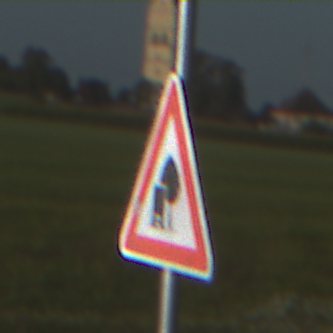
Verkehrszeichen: UnzureichendesLichtraumprofil
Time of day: MorningAfternoon
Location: Outdoor (Nature)
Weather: Clear
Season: NotSpecified
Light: Natural